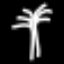
Label: palm tree